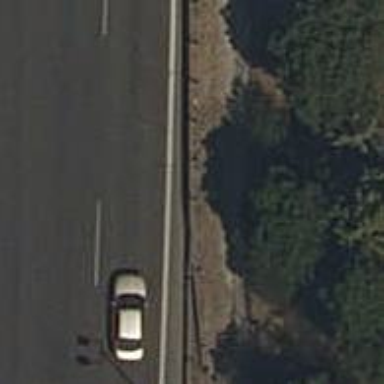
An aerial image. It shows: Guard rail.